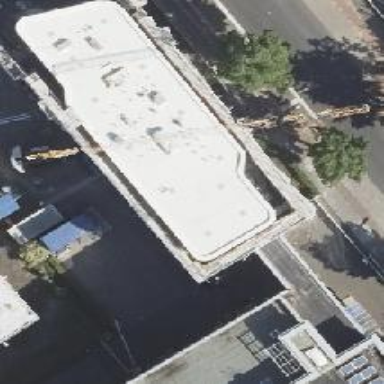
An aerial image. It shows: Building with flat roof.